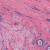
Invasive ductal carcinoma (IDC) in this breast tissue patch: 1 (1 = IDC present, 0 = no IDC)